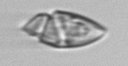
Label: Katodinium_or_Torodinium